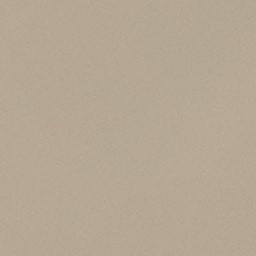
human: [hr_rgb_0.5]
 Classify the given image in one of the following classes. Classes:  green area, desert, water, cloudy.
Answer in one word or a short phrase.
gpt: desert